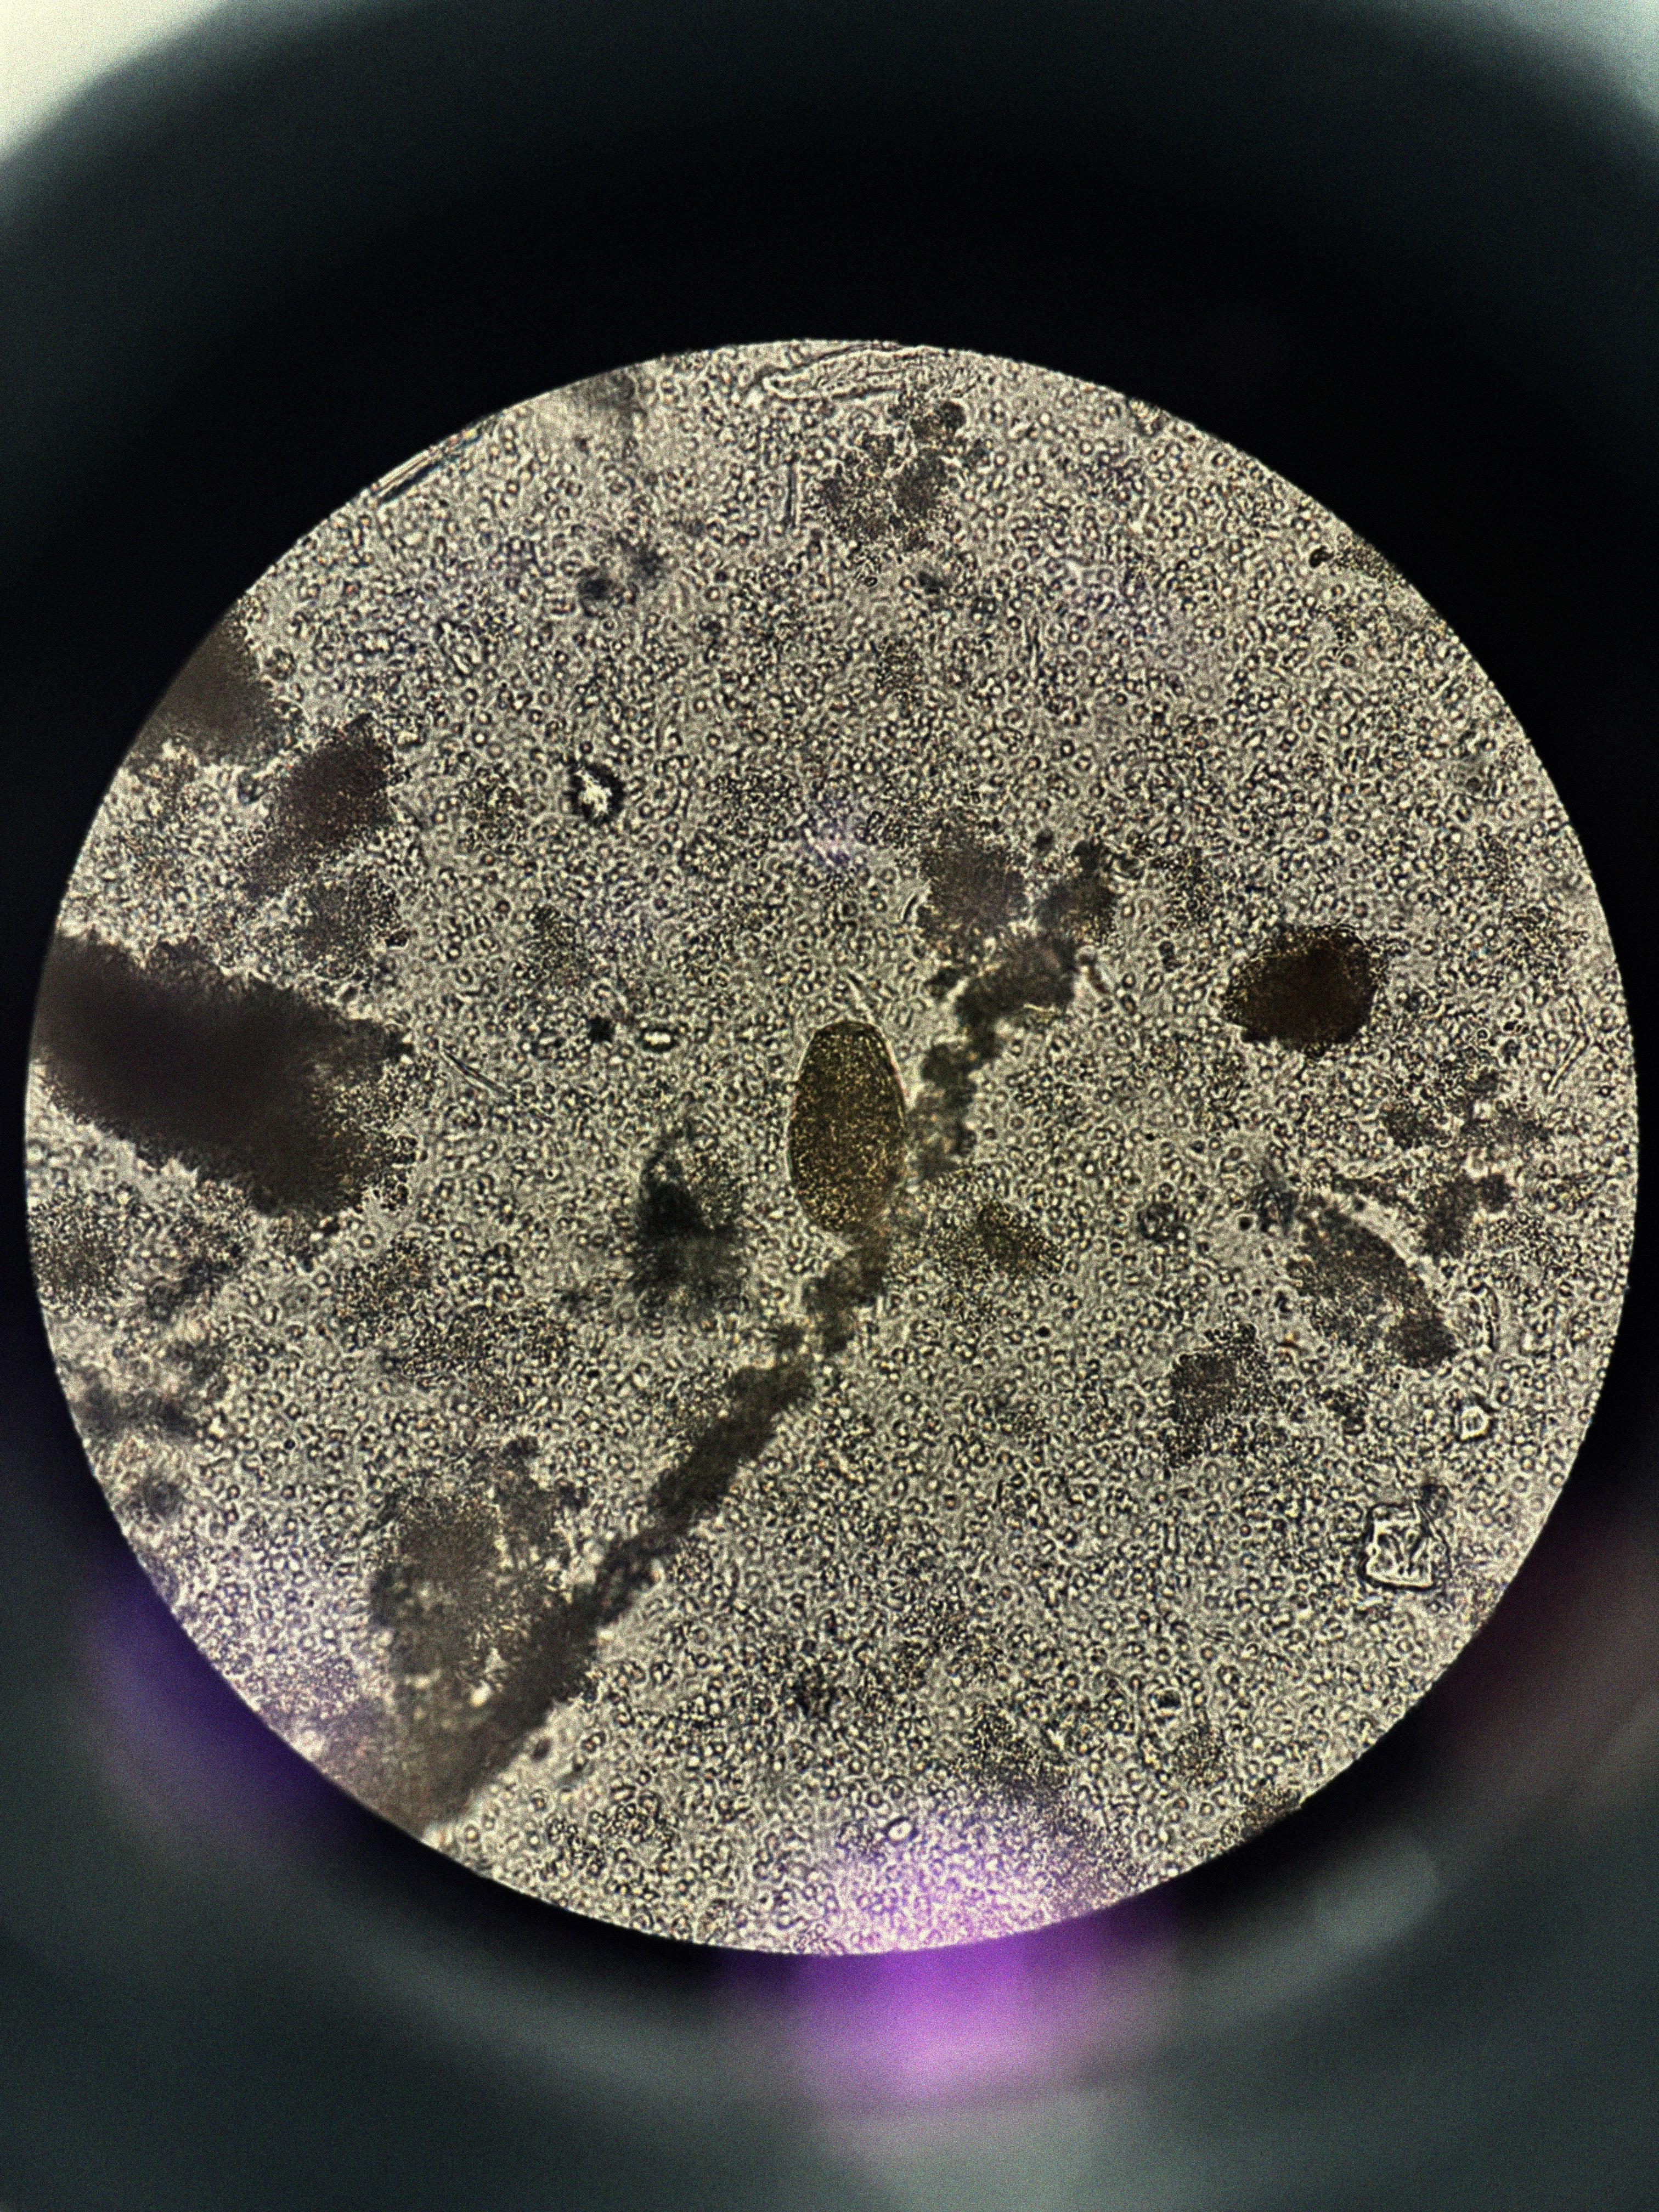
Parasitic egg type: Paragonimus spp